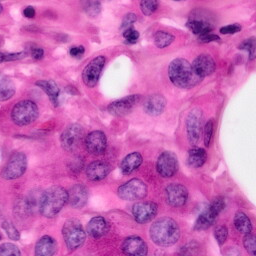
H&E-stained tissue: Pancreatic